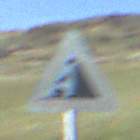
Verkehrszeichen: SteinschlagRechts
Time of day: Night
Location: Outdoor (Nature)
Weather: PartlyCloudy
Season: NotSpecified
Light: Natural